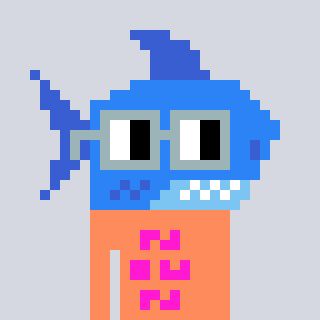
a pixel art character with square dark gray glasses, a shark-shaped head and a peachy-colored body on a cool background